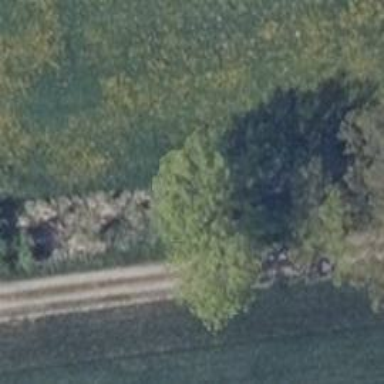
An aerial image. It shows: Agricultural area featuring deciduous trees.